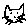
Label: cat